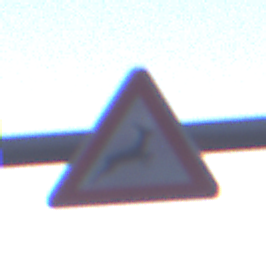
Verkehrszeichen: WildwechselLinks
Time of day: SunriseSunset
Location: Outdoor (Nature)
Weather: Clear
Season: NotSpecified
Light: Natural